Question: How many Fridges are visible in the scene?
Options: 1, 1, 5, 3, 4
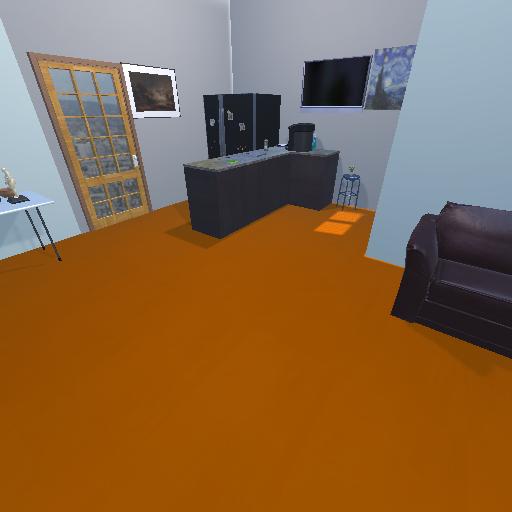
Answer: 1